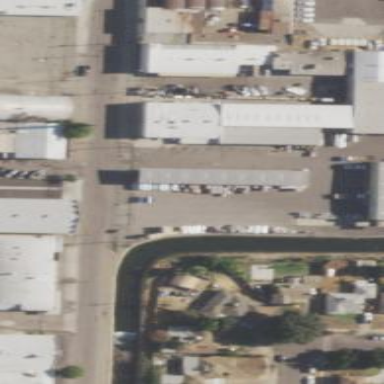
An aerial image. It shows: Commercial area.